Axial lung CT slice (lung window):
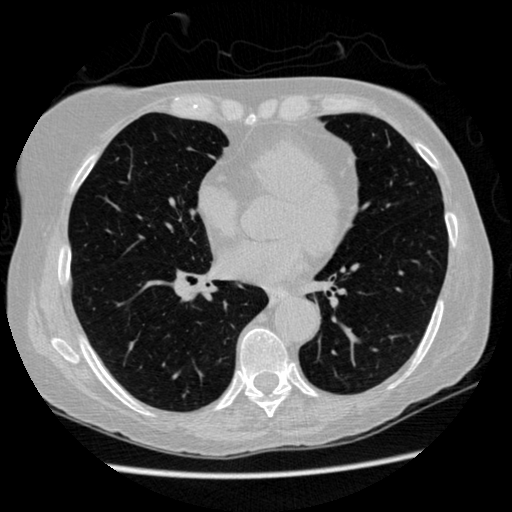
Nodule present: no